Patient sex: M
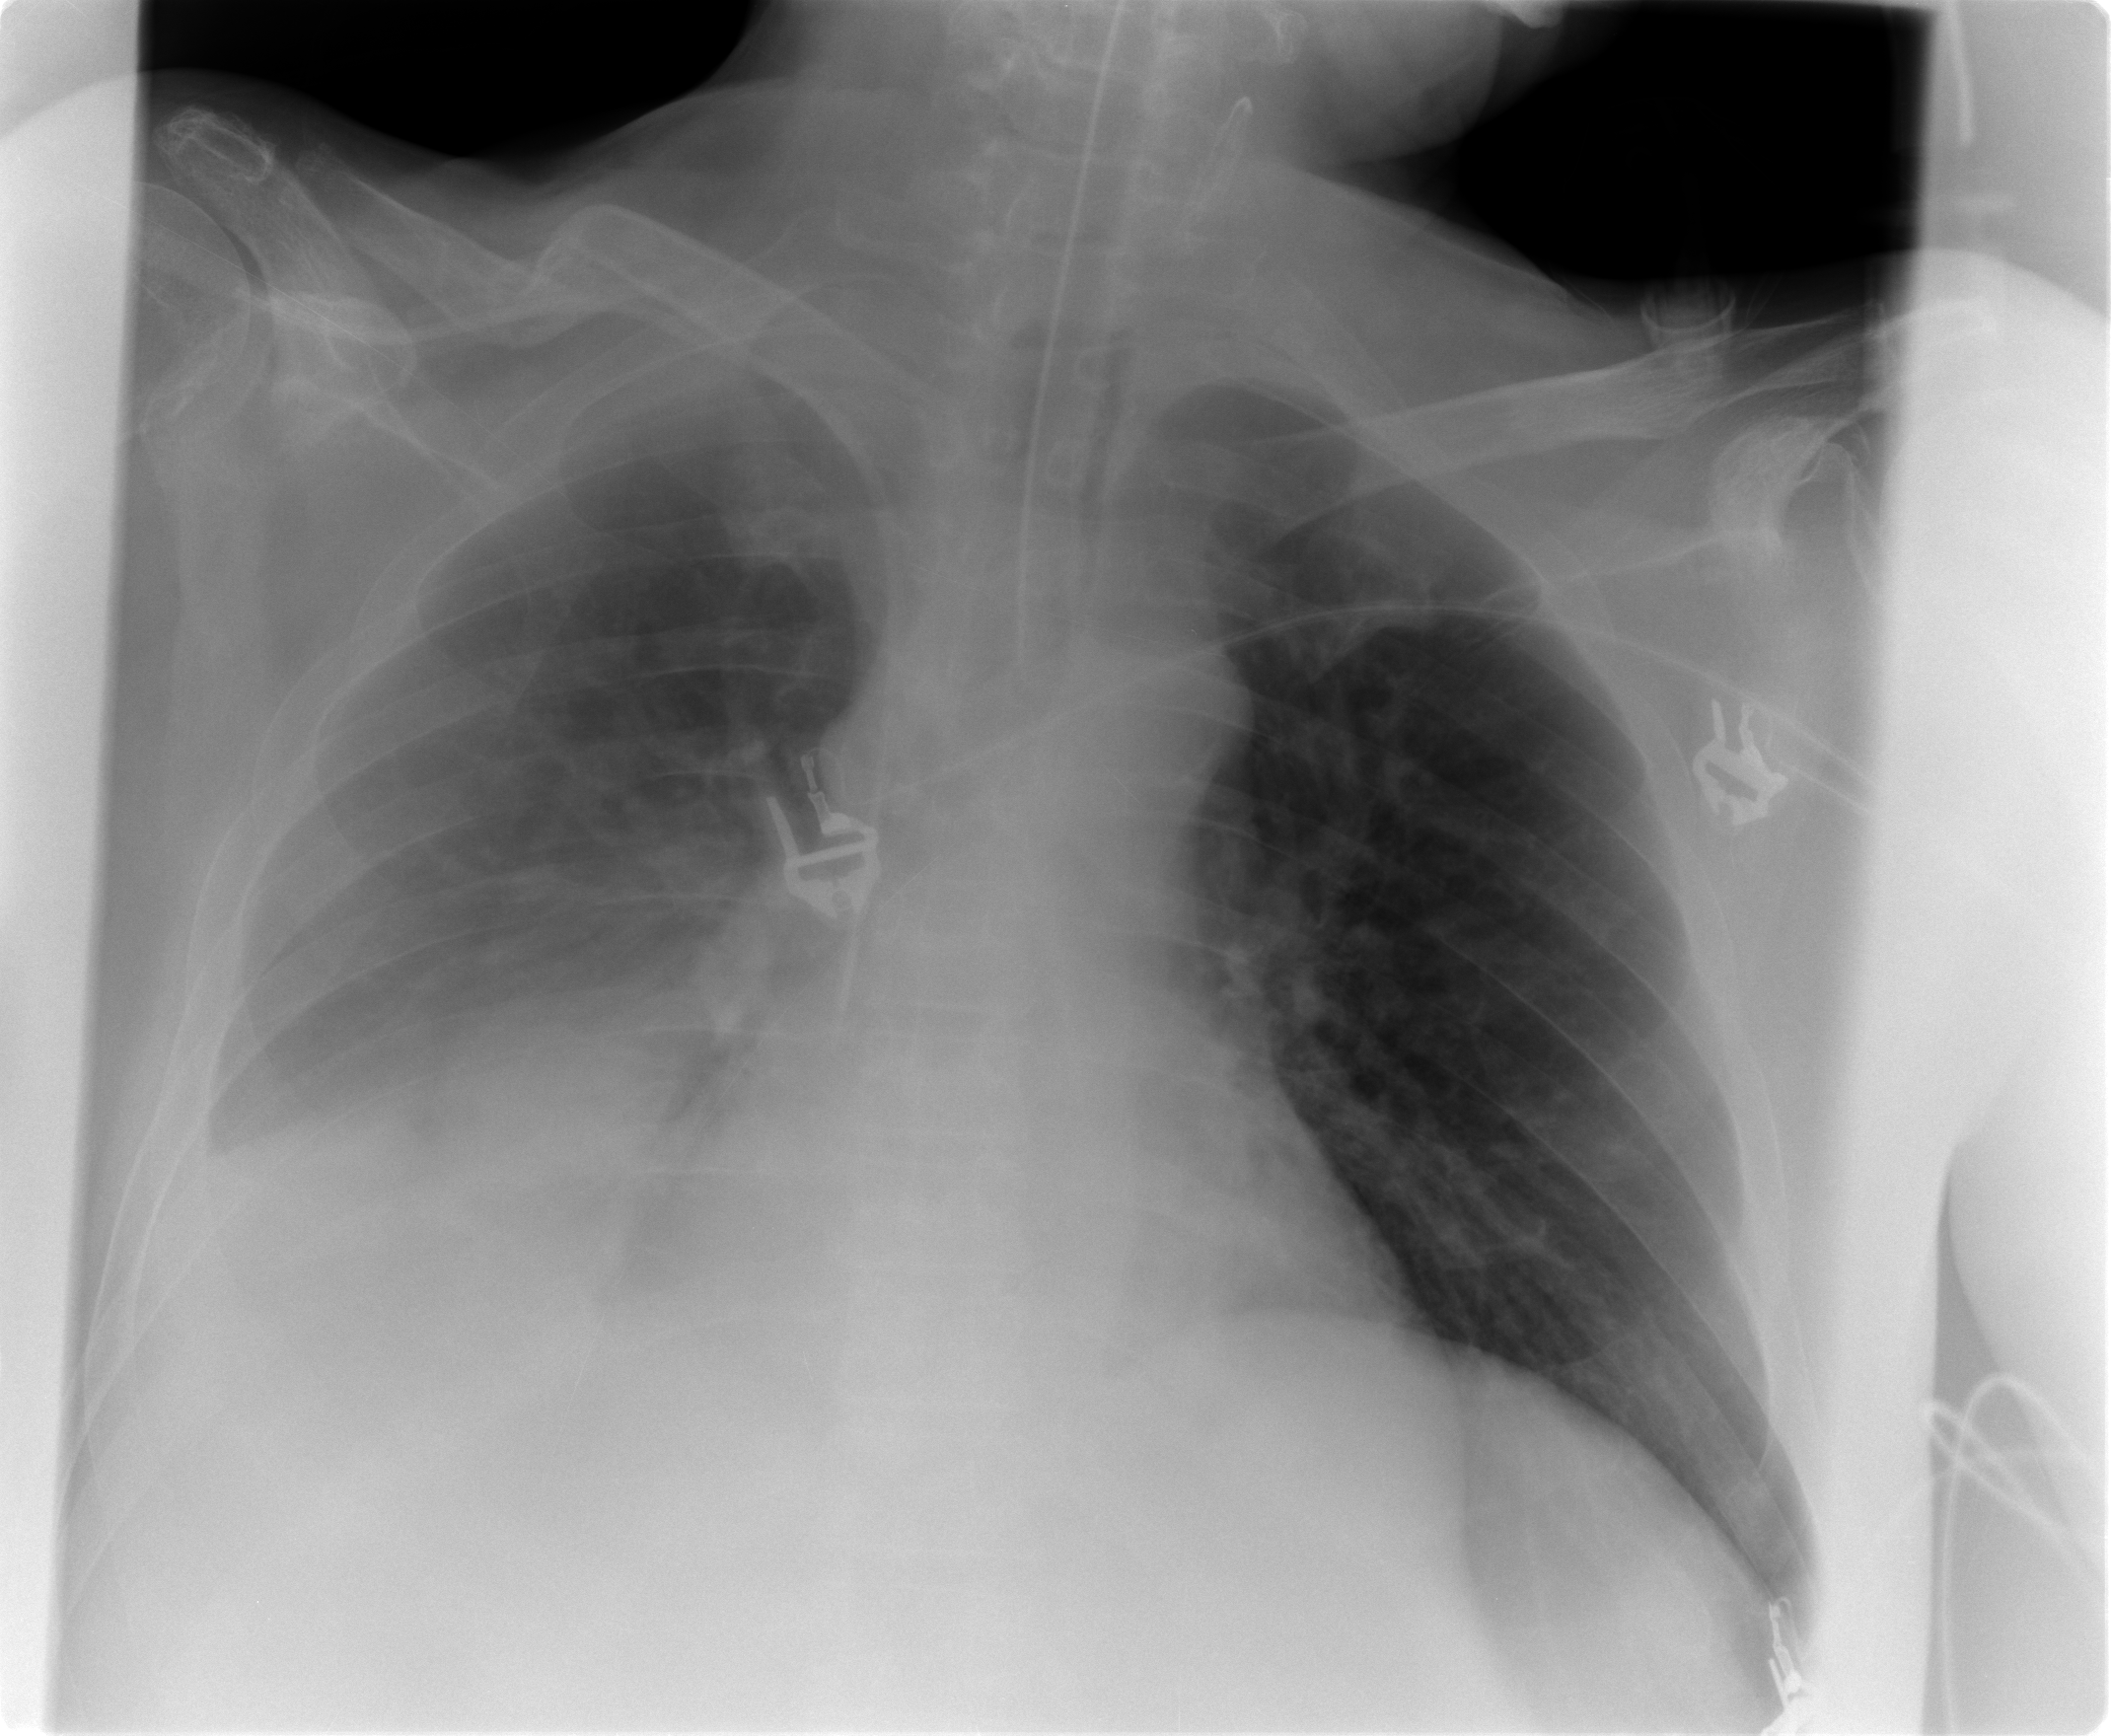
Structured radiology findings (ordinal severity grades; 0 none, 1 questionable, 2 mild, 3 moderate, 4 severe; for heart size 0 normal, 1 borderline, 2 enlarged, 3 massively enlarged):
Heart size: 2
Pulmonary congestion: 1
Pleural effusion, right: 3
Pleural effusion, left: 0
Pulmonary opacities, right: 0
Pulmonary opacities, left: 0
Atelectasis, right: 2
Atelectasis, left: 0